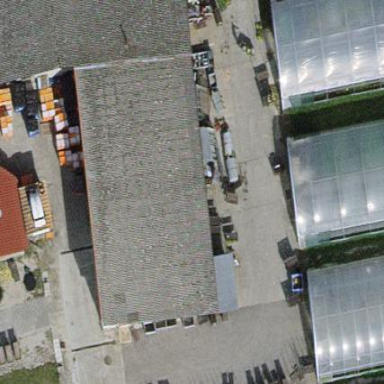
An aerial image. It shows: Hangar.